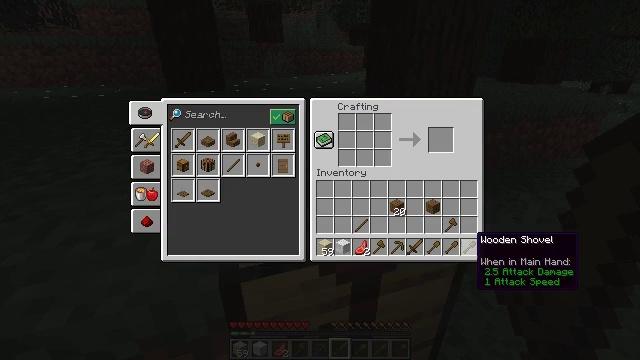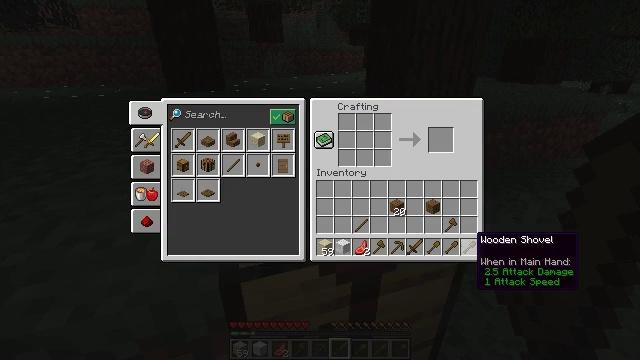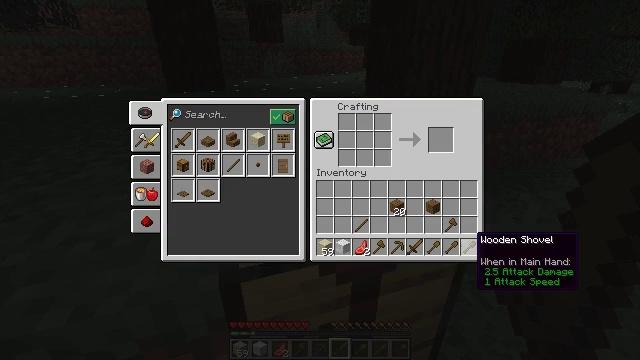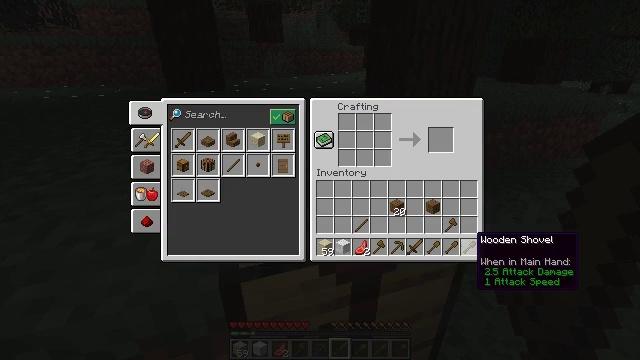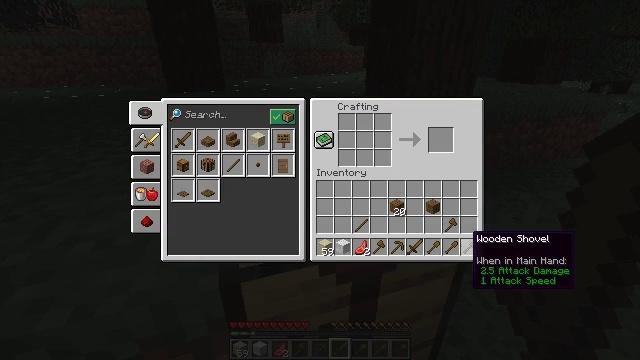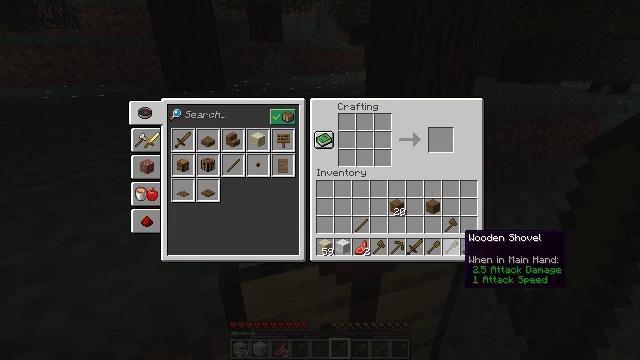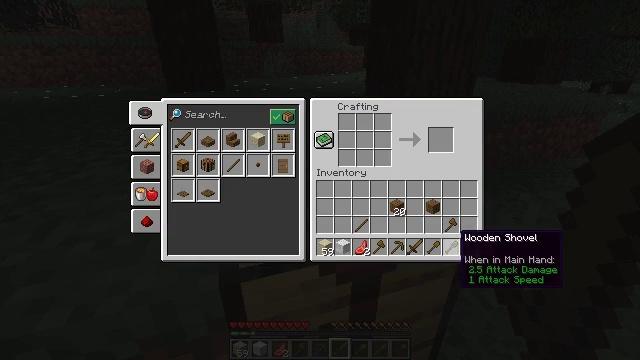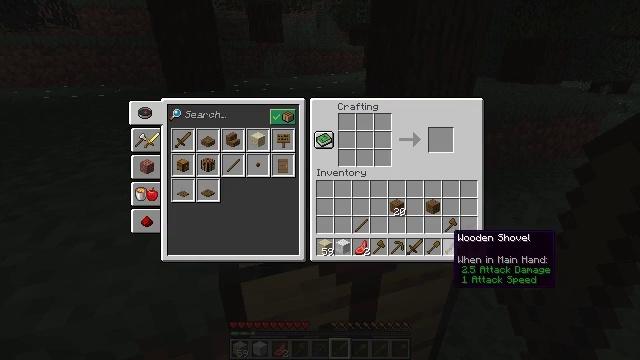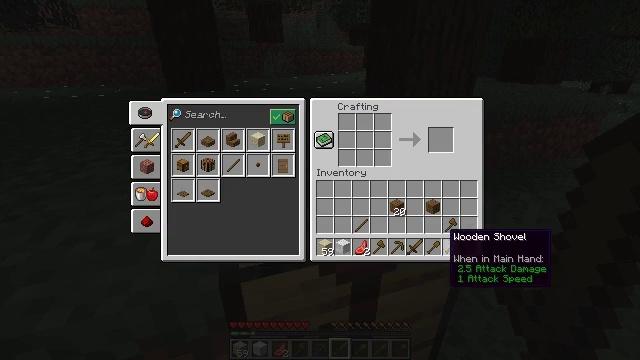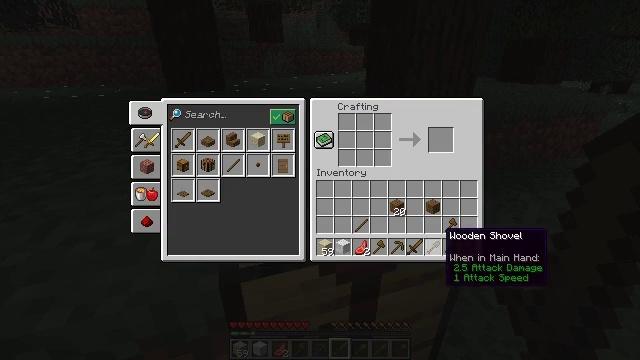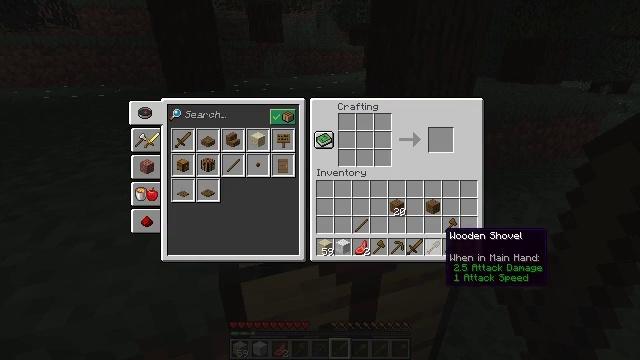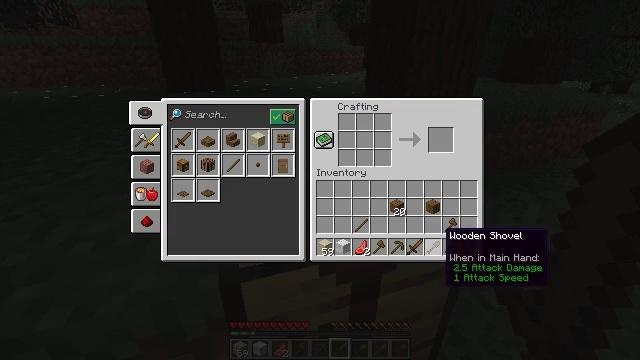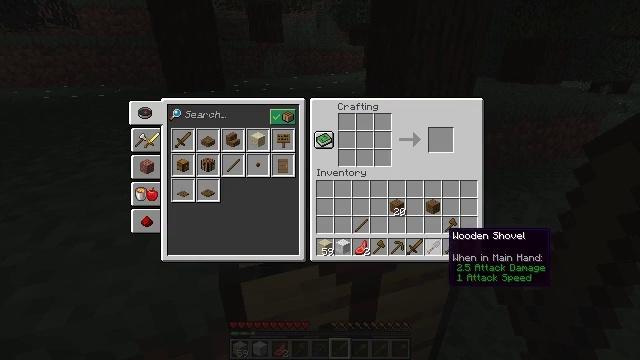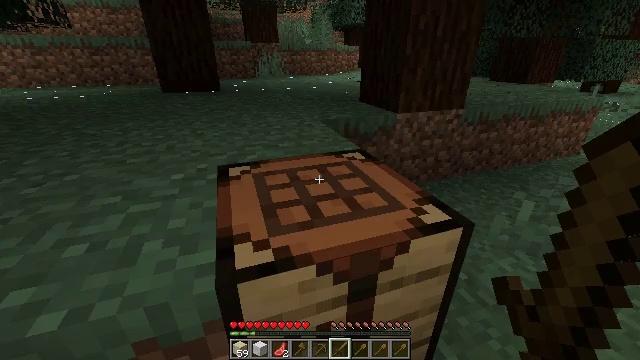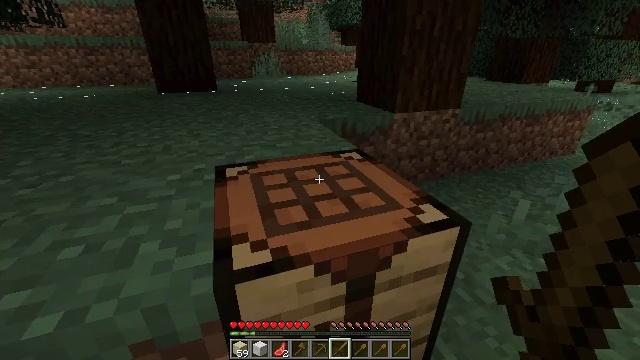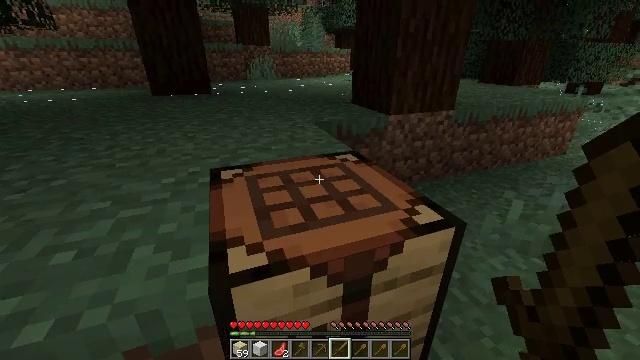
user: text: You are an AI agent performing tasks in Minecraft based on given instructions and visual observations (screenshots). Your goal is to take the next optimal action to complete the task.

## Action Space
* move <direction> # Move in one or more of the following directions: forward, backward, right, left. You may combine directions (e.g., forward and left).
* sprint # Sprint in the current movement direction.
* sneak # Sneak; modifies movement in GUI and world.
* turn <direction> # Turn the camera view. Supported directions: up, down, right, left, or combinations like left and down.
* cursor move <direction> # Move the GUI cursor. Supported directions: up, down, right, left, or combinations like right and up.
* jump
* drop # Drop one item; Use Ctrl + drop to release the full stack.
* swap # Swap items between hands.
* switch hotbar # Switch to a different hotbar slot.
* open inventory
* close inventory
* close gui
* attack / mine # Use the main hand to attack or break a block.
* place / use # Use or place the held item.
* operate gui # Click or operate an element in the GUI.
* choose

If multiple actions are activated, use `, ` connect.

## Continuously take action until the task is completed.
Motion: motion action
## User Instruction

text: Dig up some sand.
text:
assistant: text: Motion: no_op
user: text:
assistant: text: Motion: no_op
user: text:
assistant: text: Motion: no_op
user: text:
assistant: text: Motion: no_op
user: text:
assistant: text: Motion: cursor move left
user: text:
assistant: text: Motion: no_op
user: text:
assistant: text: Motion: cursor move left
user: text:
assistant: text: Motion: no_op
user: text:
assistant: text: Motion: no_op
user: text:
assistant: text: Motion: no_op
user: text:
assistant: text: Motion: no_op
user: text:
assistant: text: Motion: no_op
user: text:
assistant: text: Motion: no_op
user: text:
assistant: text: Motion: close gui
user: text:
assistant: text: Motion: turn right
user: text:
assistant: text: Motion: turn right
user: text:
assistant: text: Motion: turn right and up
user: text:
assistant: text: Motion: move forward, turn right and up
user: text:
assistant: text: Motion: move forward, turn right and up
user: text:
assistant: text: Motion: move forward, turn right
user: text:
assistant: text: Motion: move forward, turn right and up
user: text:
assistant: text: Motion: move forward, turn right
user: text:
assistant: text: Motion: move forward, turn left and up
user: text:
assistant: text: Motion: move forward, turn left
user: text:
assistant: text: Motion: move forward
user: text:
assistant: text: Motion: move forward
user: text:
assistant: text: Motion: move forward, turn left and down
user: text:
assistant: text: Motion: move forward
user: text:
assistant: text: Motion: move forward, turn right
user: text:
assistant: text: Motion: move forward, turn right